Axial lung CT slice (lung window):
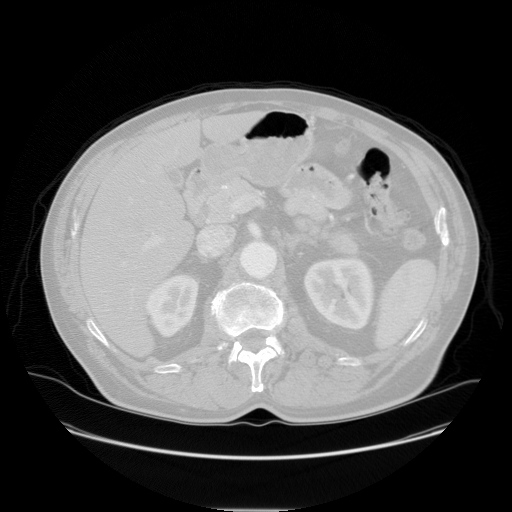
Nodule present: no